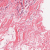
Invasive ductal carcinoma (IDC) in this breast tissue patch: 1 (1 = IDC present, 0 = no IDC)